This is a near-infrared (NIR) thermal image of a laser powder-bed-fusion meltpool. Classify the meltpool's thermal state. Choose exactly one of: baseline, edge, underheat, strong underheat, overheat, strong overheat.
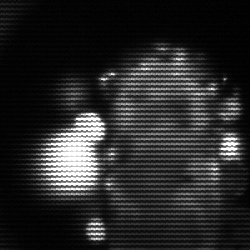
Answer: strong underheat